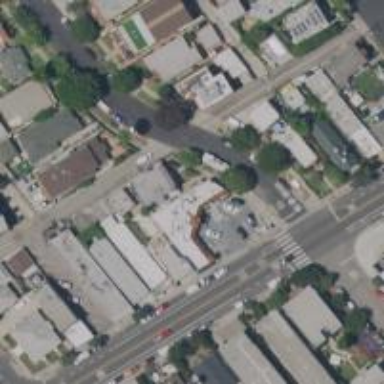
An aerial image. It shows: Residential alley serving as service road.